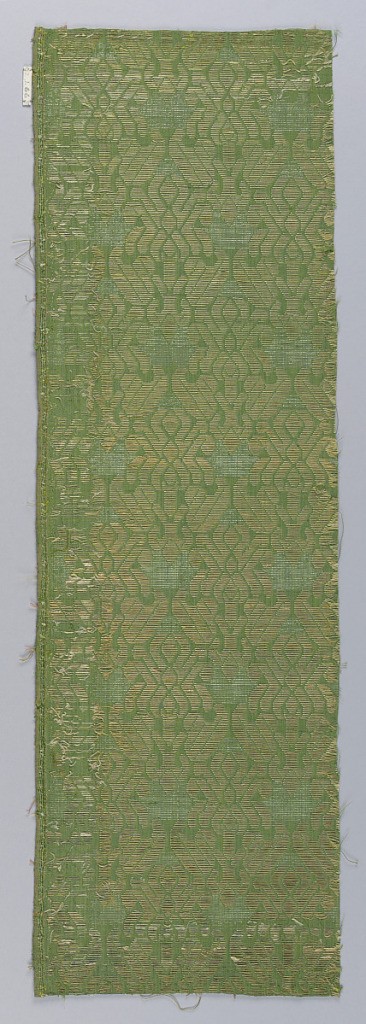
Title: Fragment
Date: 17th century
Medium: silk, metallic Technique: woven
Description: Closely spaced rows of metallic palmettes on green ground.